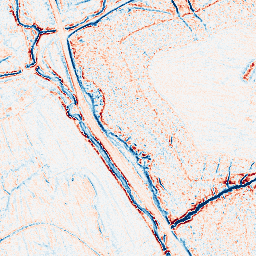
Category: edge_preserving
Decomposition family: anisotropic_diffusion
Decomposition parameters: iterations: 5
kappa: 50
gamma: 0.2
Upsampling method: regularized
Upsampling parameters: scale: 4
lambda_reg: 0.001
Upsampling scale: 4